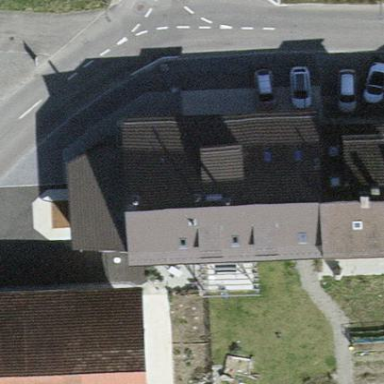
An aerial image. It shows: View of apartment building.